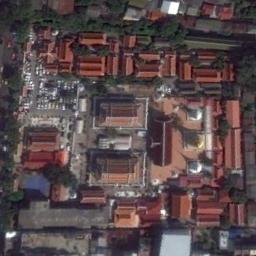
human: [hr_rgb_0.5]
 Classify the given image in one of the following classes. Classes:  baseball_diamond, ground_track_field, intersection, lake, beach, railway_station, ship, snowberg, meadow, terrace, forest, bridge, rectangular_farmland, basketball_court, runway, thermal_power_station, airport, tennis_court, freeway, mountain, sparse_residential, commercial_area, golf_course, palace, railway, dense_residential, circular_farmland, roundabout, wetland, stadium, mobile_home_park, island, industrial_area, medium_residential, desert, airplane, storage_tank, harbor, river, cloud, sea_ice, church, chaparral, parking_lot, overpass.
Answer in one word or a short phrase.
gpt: palace